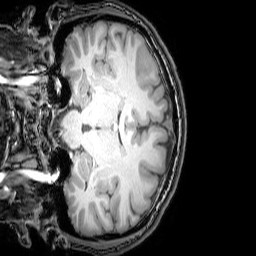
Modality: T1w
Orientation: coronal
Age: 24
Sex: male
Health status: healthy
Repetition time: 0.081 s
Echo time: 0.037 s